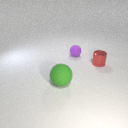
small purple rubber sphere to the left of small red metal cylinder